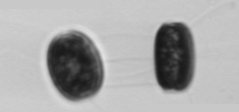
Label: Thalassiosira